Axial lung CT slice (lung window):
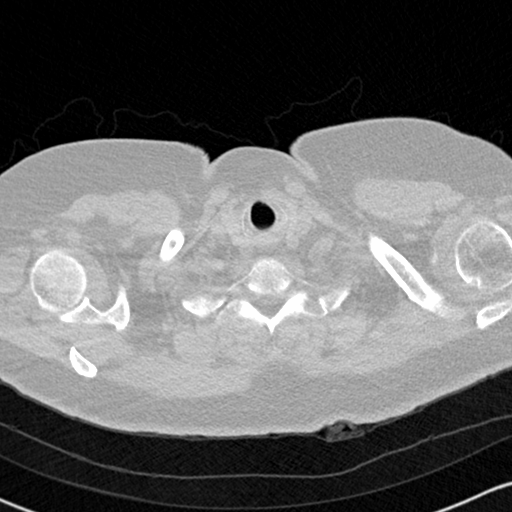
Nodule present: no